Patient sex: M
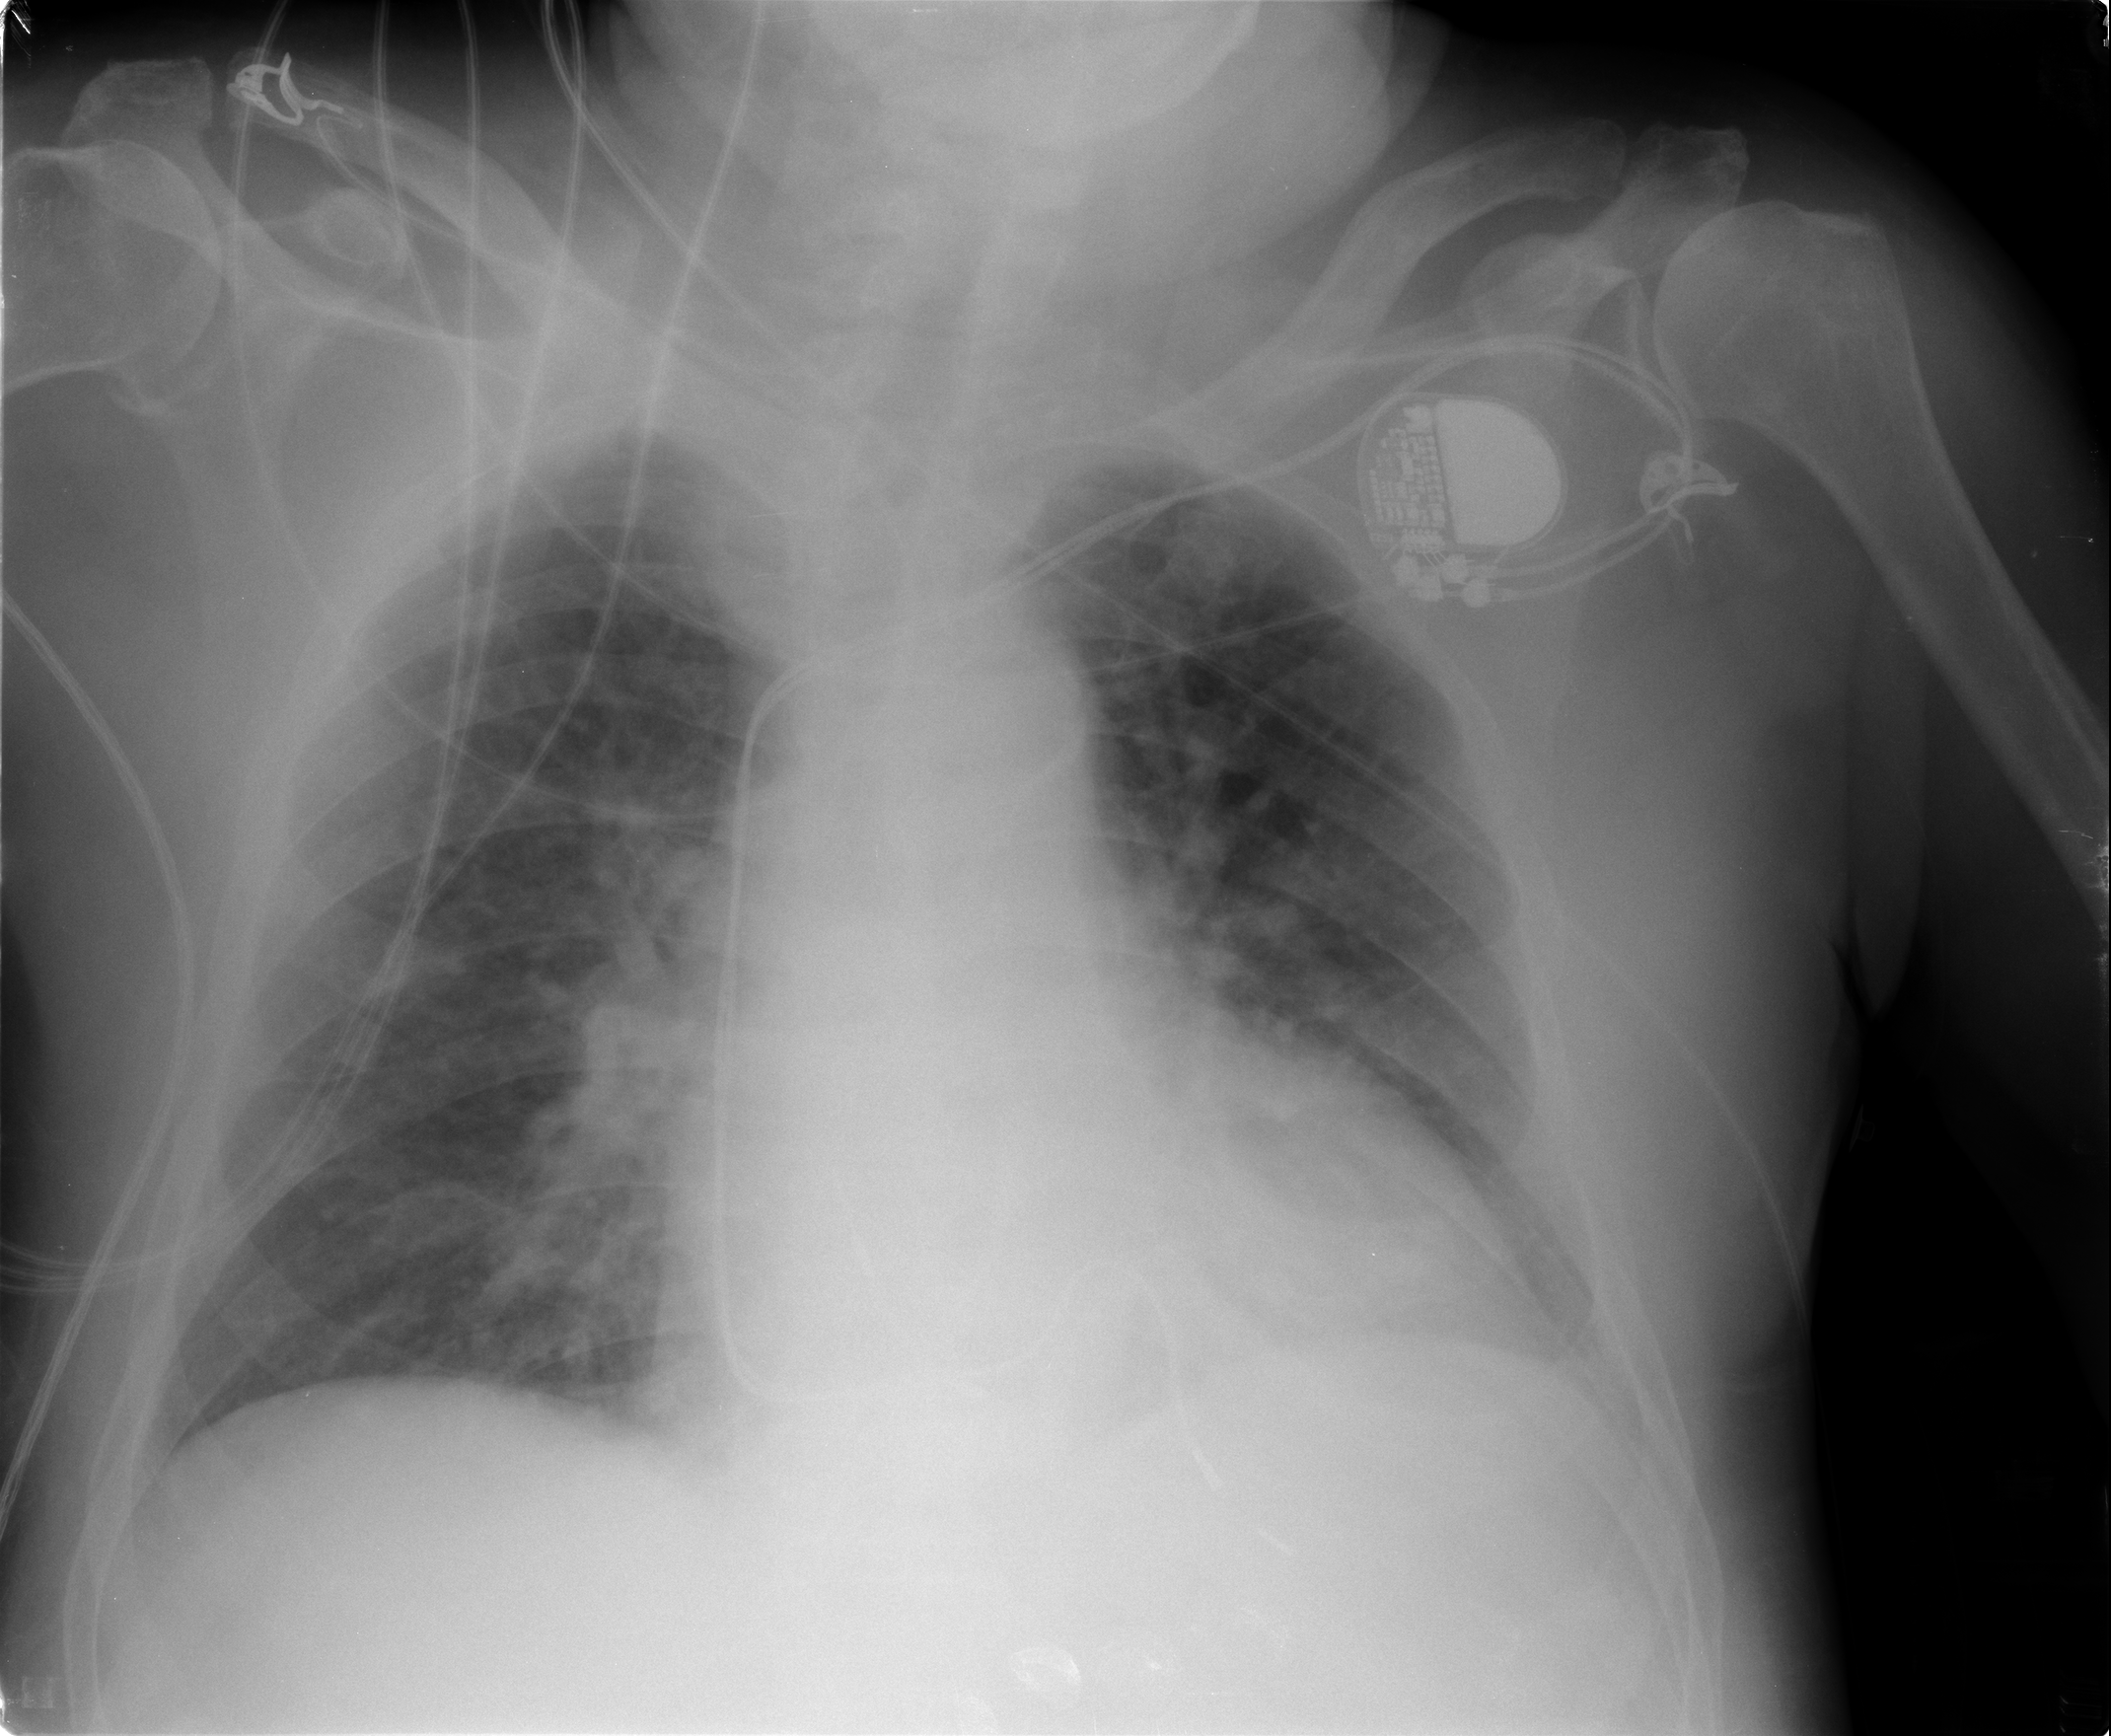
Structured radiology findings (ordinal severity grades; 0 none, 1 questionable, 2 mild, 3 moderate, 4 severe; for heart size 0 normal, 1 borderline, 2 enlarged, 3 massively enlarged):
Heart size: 2
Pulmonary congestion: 0
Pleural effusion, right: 0
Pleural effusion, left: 1
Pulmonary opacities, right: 0
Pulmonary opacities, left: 0
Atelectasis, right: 0
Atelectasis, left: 2